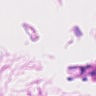
Metastatic tissue present: no